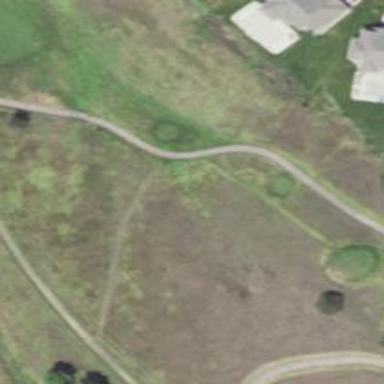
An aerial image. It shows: Golf tee.